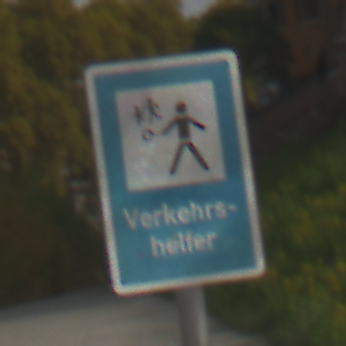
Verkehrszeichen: Verkehrshelfer
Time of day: MorningAfternoon
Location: Outdoor (Suburban)
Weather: PartlyCloudy
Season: NotSpecified
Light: Natural